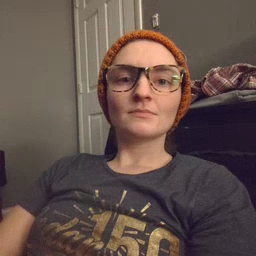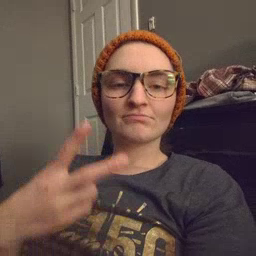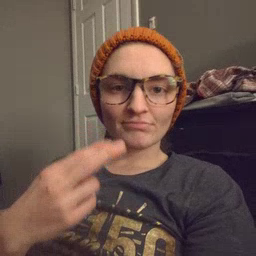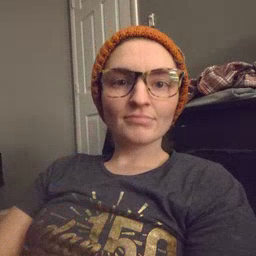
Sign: scissors